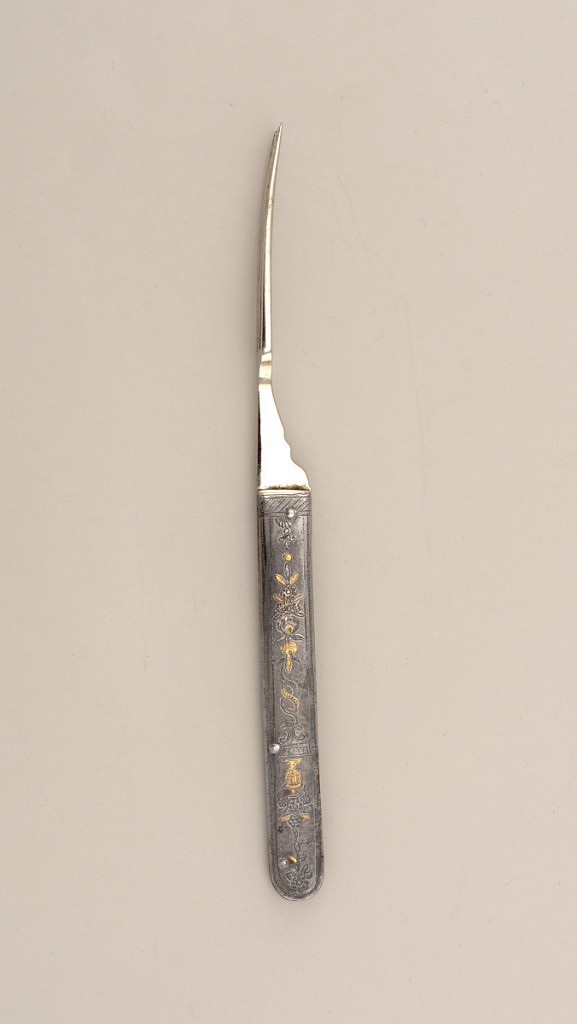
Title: Folding Fork From Traveling Cutlery Set
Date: ca. 1790
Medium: silver, gold
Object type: fork
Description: Fork has three straight tines, rounded shoulders, flaring neck. Handle has straight sides with rounded ends. Silver scales engraved with floral decoration and gilded details, three rivets. Fork folds partly into blade.